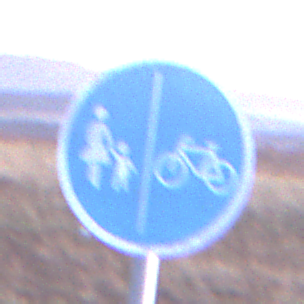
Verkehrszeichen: GetrennterRadUndGehwegRadwegRechts
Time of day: SunriseSunset
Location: Outdoor (Nature)
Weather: Clear
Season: NotSpecified
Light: Natural